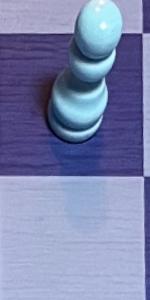
Label: Empty